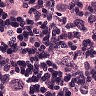
Metastatic tissue present: yes